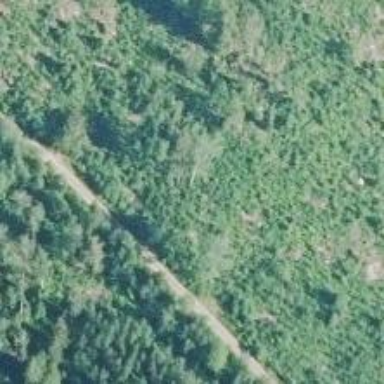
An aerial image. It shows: Unclassified road.